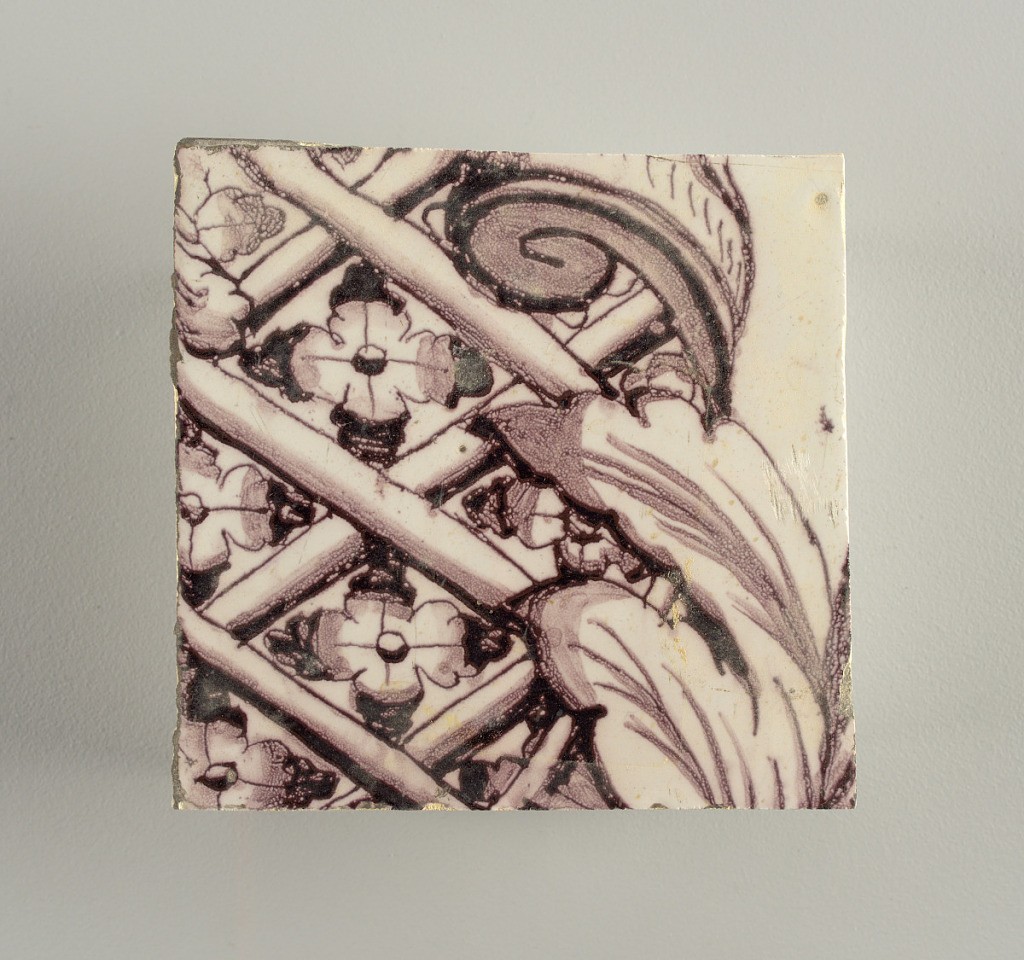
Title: Tile wall facing
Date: ca. 1725
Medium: Tin-glazed earthenware, underglaze
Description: Horizontal rectangle.  Thirty tiles wide and twenty-three tiles high with opening for fireplace eleven tiles wide and ten high.  Foliage arabesques disposed about three vertical axes from which are emphazised by urns at center and right, and at left by the figure of a standing woman carrying an infant on her arm and accompanied by two children.